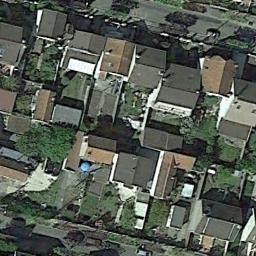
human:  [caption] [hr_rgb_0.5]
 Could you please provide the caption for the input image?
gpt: The dense residential is on the grass next to the road and trees .

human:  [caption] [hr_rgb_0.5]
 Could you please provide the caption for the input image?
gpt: There are many roads and neatly arranged houses and trees and large lawns in densely populated areas .

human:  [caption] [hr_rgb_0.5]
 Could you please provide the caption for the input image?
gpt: There is also a green area in the residential area .

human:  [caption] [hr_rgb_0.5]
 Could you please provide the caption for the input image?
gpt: A dense residential area with lots of houses with lawns .

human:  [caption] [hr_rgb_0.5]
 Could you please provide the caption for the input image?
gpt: There are brown and black buildings on dense residential area .